【题型】填空题　【知识点】平面几何　【难度】easy
如图，已知 $AD$、$BE$ 分别是 $\triangle ABC$ 的 $BC$、$AC$ 边上的高，$BC = 5$，$AC = 4$，$AD = 3$，则 $BE$ 的长是 \underline{\hspace{2cm}}。

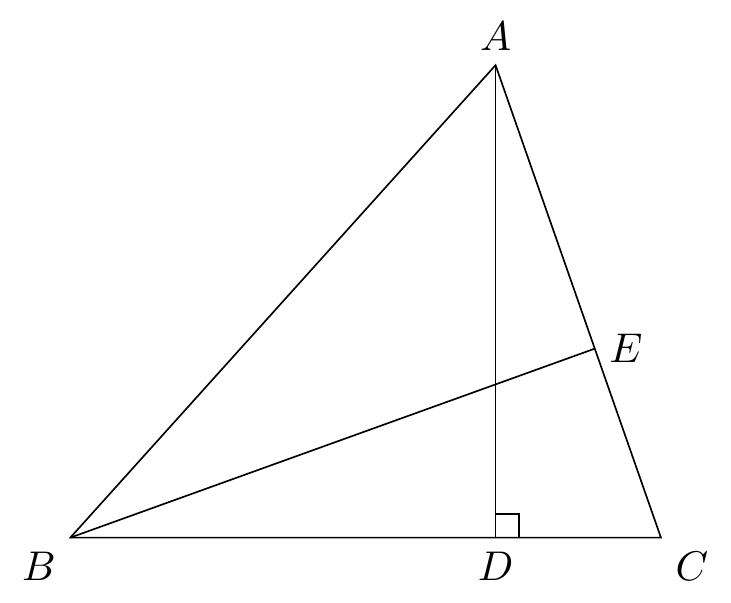
【解答】
解：$\because S_{\triangle ABC} = \frac{1}{2} BE \cdot AC = \frac{1}{2} AD \cdot BC$

$\therefore BE \cdot AC = AD \cdot BC$

$\therefore BE = \frac{AD \cdot BC}{AC} = \frac{3 \times 5}{4} = \frac{15}{4}$

故答案为：$\frac{15}{4}$